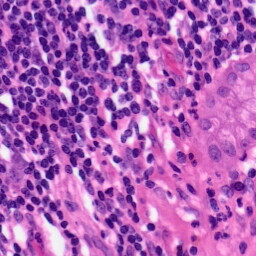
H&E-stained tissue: Pancreatic